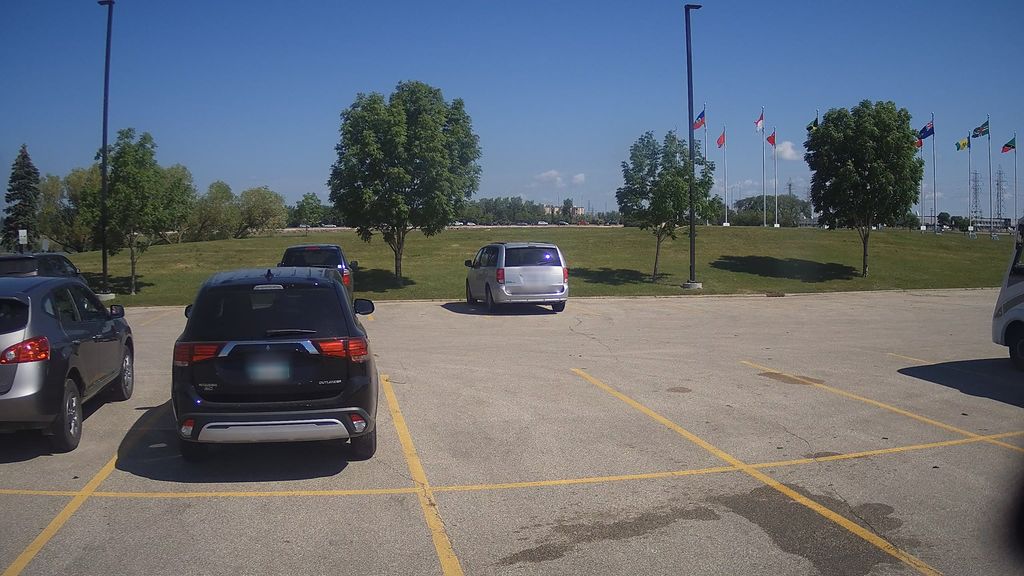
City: winnipeg